Interaction volume radius: 5 \u00c5
Interaction volume height: 15 \u00c5
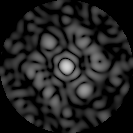
Disorder parameter: 0.6345